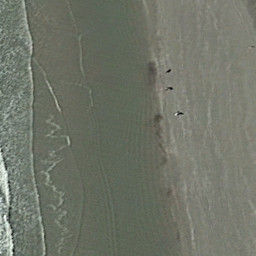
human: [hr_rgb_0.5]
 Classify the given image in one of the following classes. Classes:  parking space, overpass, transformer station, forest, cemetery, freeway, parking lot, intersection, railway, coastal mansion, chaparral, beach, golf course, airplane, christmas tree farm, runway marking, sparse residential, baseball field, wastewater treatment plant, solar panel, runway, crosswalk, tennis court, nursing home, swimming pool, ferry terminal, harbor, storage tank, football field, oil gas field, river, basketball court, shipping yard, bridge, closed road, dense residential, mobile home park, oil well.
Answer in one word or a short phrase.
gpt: beach